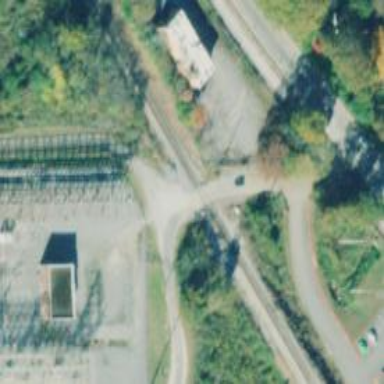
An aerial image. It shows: Level crossing along the railway.